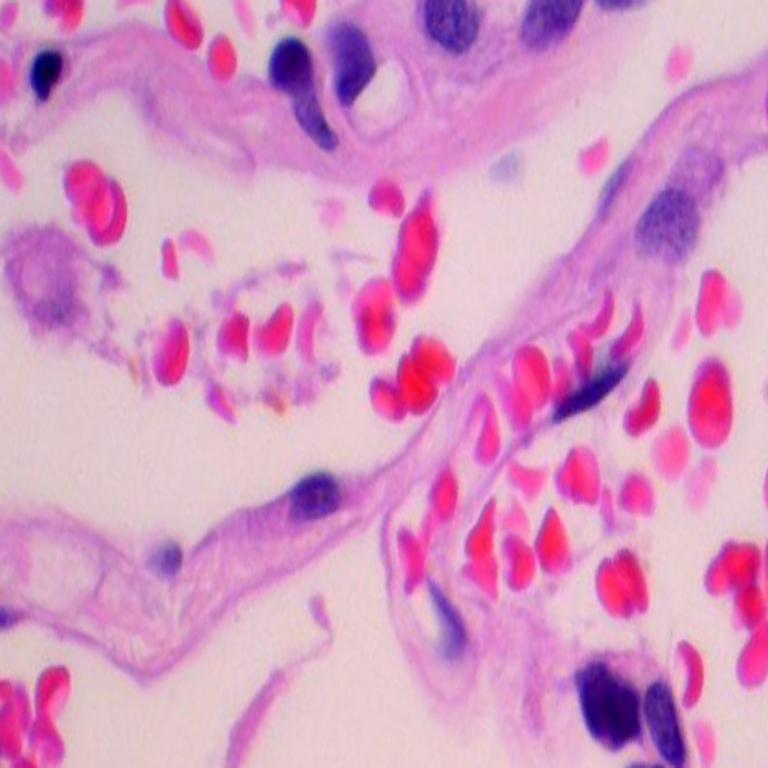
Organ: lung
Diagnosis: benign